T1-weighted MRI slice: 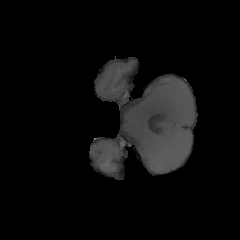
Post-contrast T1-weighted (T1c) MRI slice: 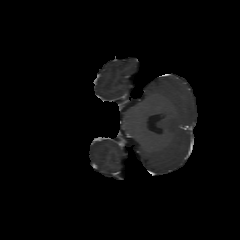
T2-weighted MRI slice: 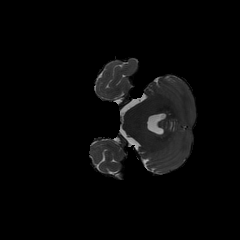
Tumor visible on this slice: no